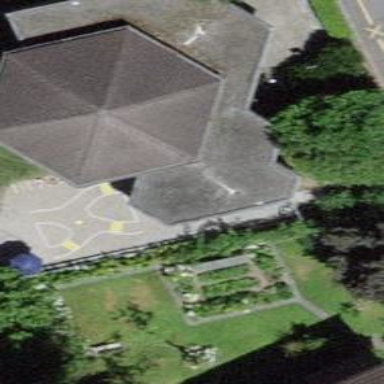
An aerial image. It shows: School building.